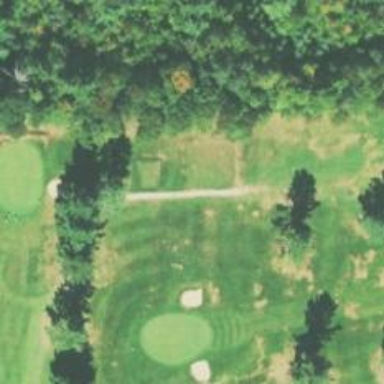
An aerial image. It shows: Service road designated as golf cart path.